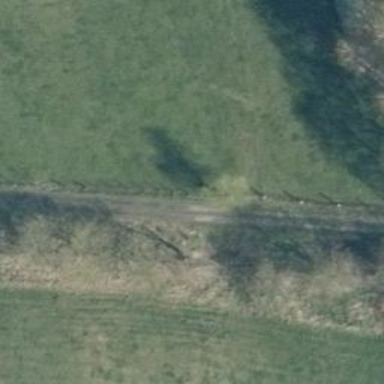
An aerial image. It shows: Track with grade 4 tracktype.